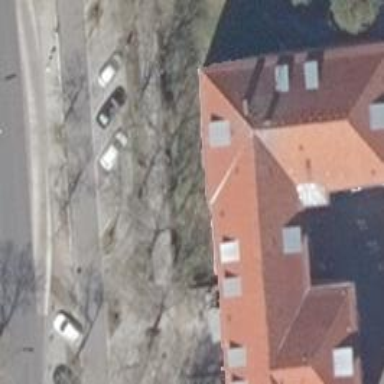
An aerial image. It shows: Government office.